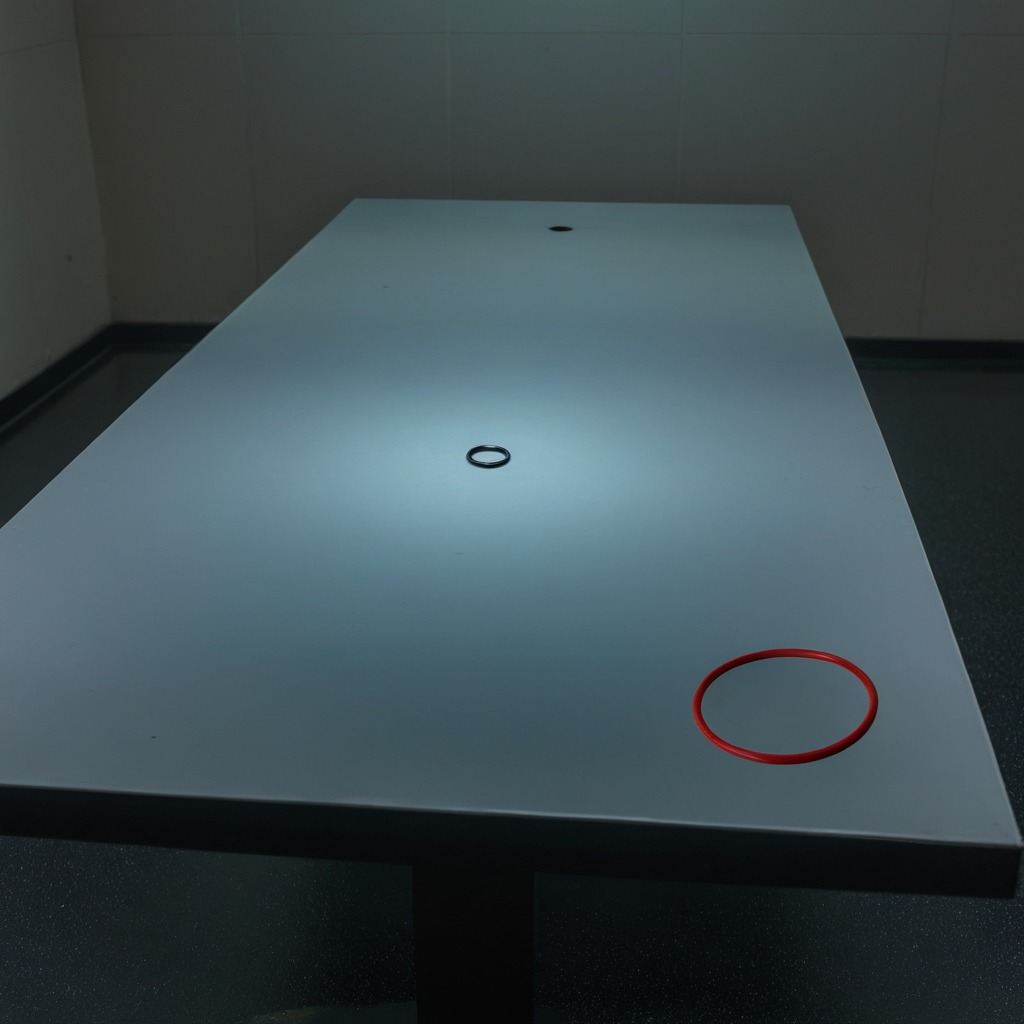
A rubber O-ring lies on a clean empty table in a railway signal maintenance room lit by harsh overhead fluorescents photorealistic surface textures crisp shadows high dynamic range